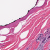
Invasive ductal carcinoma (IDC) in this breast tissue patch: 0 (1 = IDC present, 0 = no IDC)